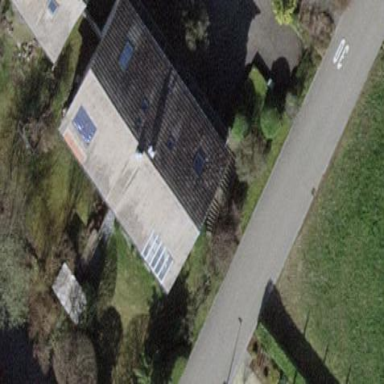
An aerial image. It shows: Terrace building.